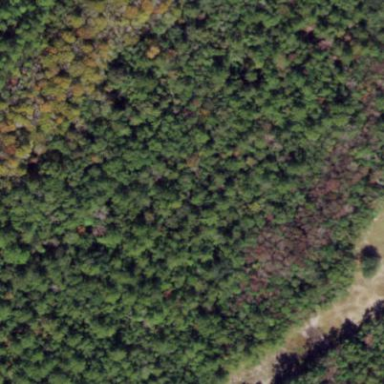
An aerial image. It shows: Mixed woodland with various types of leaves.